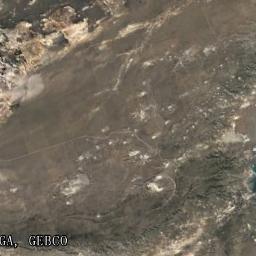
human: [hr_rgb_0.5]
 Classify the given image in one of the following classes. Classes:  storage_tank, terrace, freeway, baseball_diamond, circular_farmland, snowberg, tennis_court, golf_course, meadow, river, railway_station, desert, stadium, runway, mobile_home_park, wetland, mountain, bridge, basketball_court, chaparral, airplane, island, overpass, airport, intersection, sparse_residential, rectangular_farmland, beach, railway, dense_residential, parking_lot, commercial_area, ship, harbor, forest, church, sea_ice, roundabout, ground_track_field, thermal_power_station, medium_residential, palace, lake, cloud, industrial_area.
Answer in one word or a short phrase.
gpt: desert